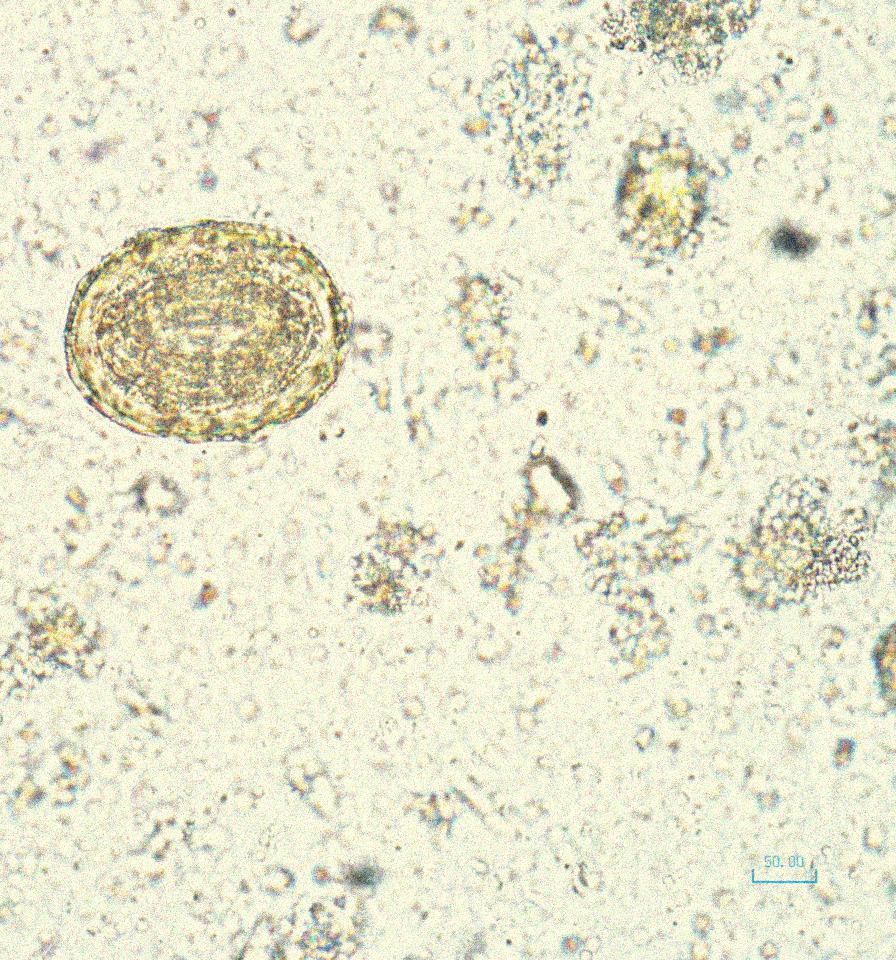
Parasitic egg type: Ascaris lumbricoides